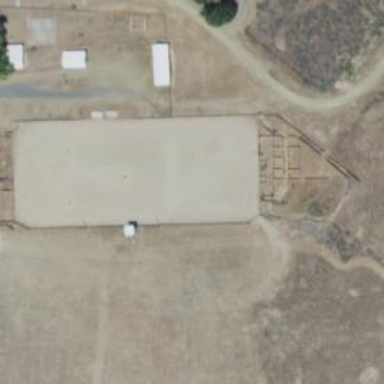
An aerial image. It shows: Equestrian pitch used for leisure and sports activities.